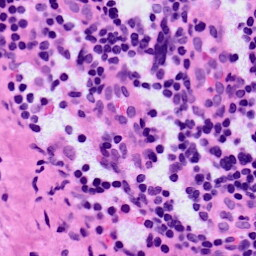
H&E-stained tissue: LymphNode